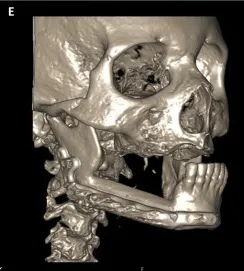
One-year post-surgery CT scan.
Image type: radiology (ct)